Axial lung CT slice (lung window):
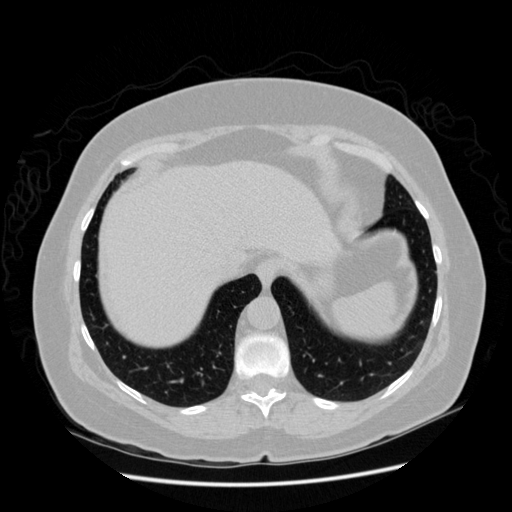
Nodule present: no